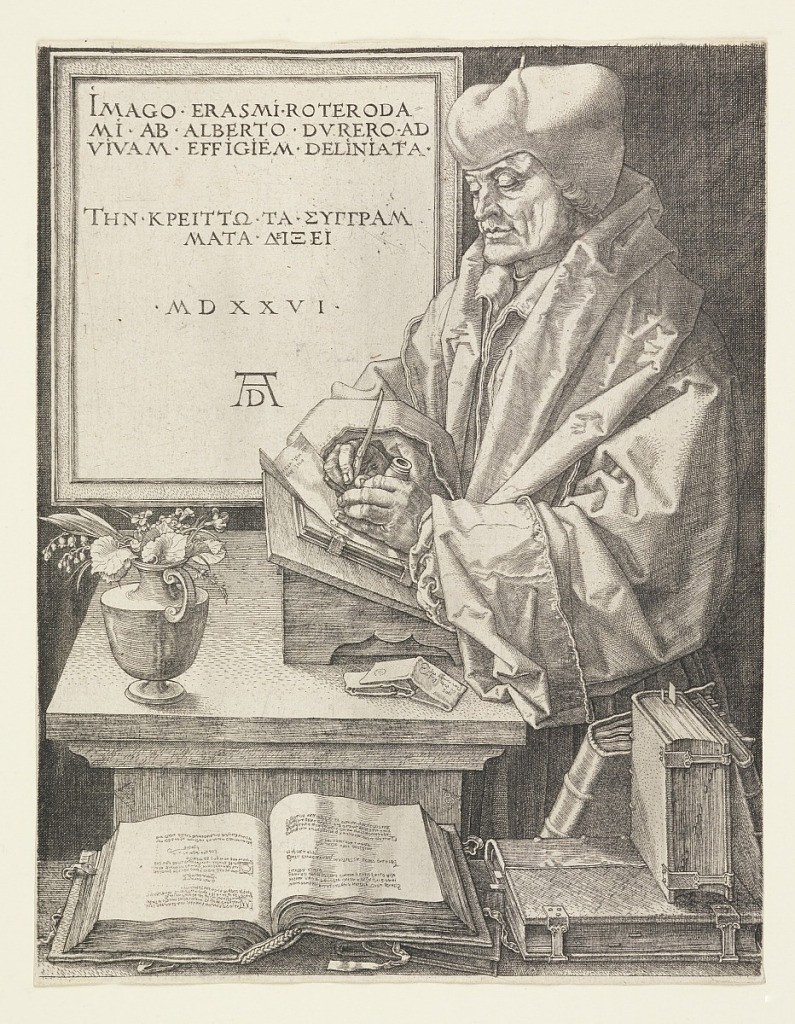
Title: Erasmus
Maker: Albrecht Dürer, German, 1471–1528
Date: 1526
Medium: Engraving on paper
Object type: Print
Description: Erasmus is represented three-quarter length, standing, facing left. He stands before his desk, writing. Books on a ledge in foreground. In the background, left, a framed inscription (see Inscription).